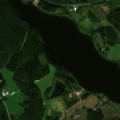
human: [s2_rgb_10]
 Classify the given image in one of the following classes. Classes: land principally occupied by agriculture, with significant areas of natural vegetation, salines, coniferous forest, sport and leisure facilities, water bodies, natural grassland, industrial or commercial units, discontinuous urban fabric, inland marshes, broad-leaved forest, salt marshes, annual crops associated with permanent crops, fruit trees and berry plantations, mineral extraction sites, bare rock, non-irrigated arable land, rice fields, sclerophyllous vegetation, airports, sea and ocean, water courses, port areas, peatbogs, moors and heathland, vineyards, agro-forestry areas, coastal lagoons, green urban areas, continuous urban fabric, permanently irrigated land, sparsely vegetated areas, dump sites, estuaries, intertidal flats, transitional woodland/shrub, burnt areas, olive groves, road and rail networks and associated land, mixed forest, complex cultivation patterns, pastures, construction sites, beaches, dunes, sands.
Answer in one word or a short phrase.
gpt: land principally occupied by agriculture, with significant areas of natural vegetation, mixed forest, water bodies